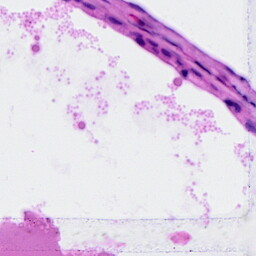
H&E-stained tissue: Ovarian